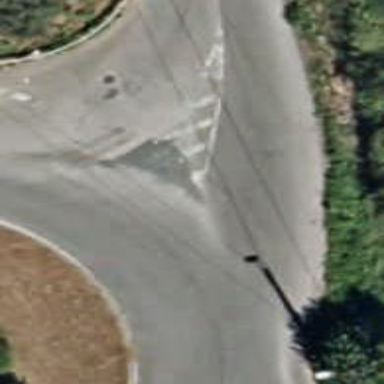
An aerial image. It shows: Road with "give way" sign.